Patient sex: M
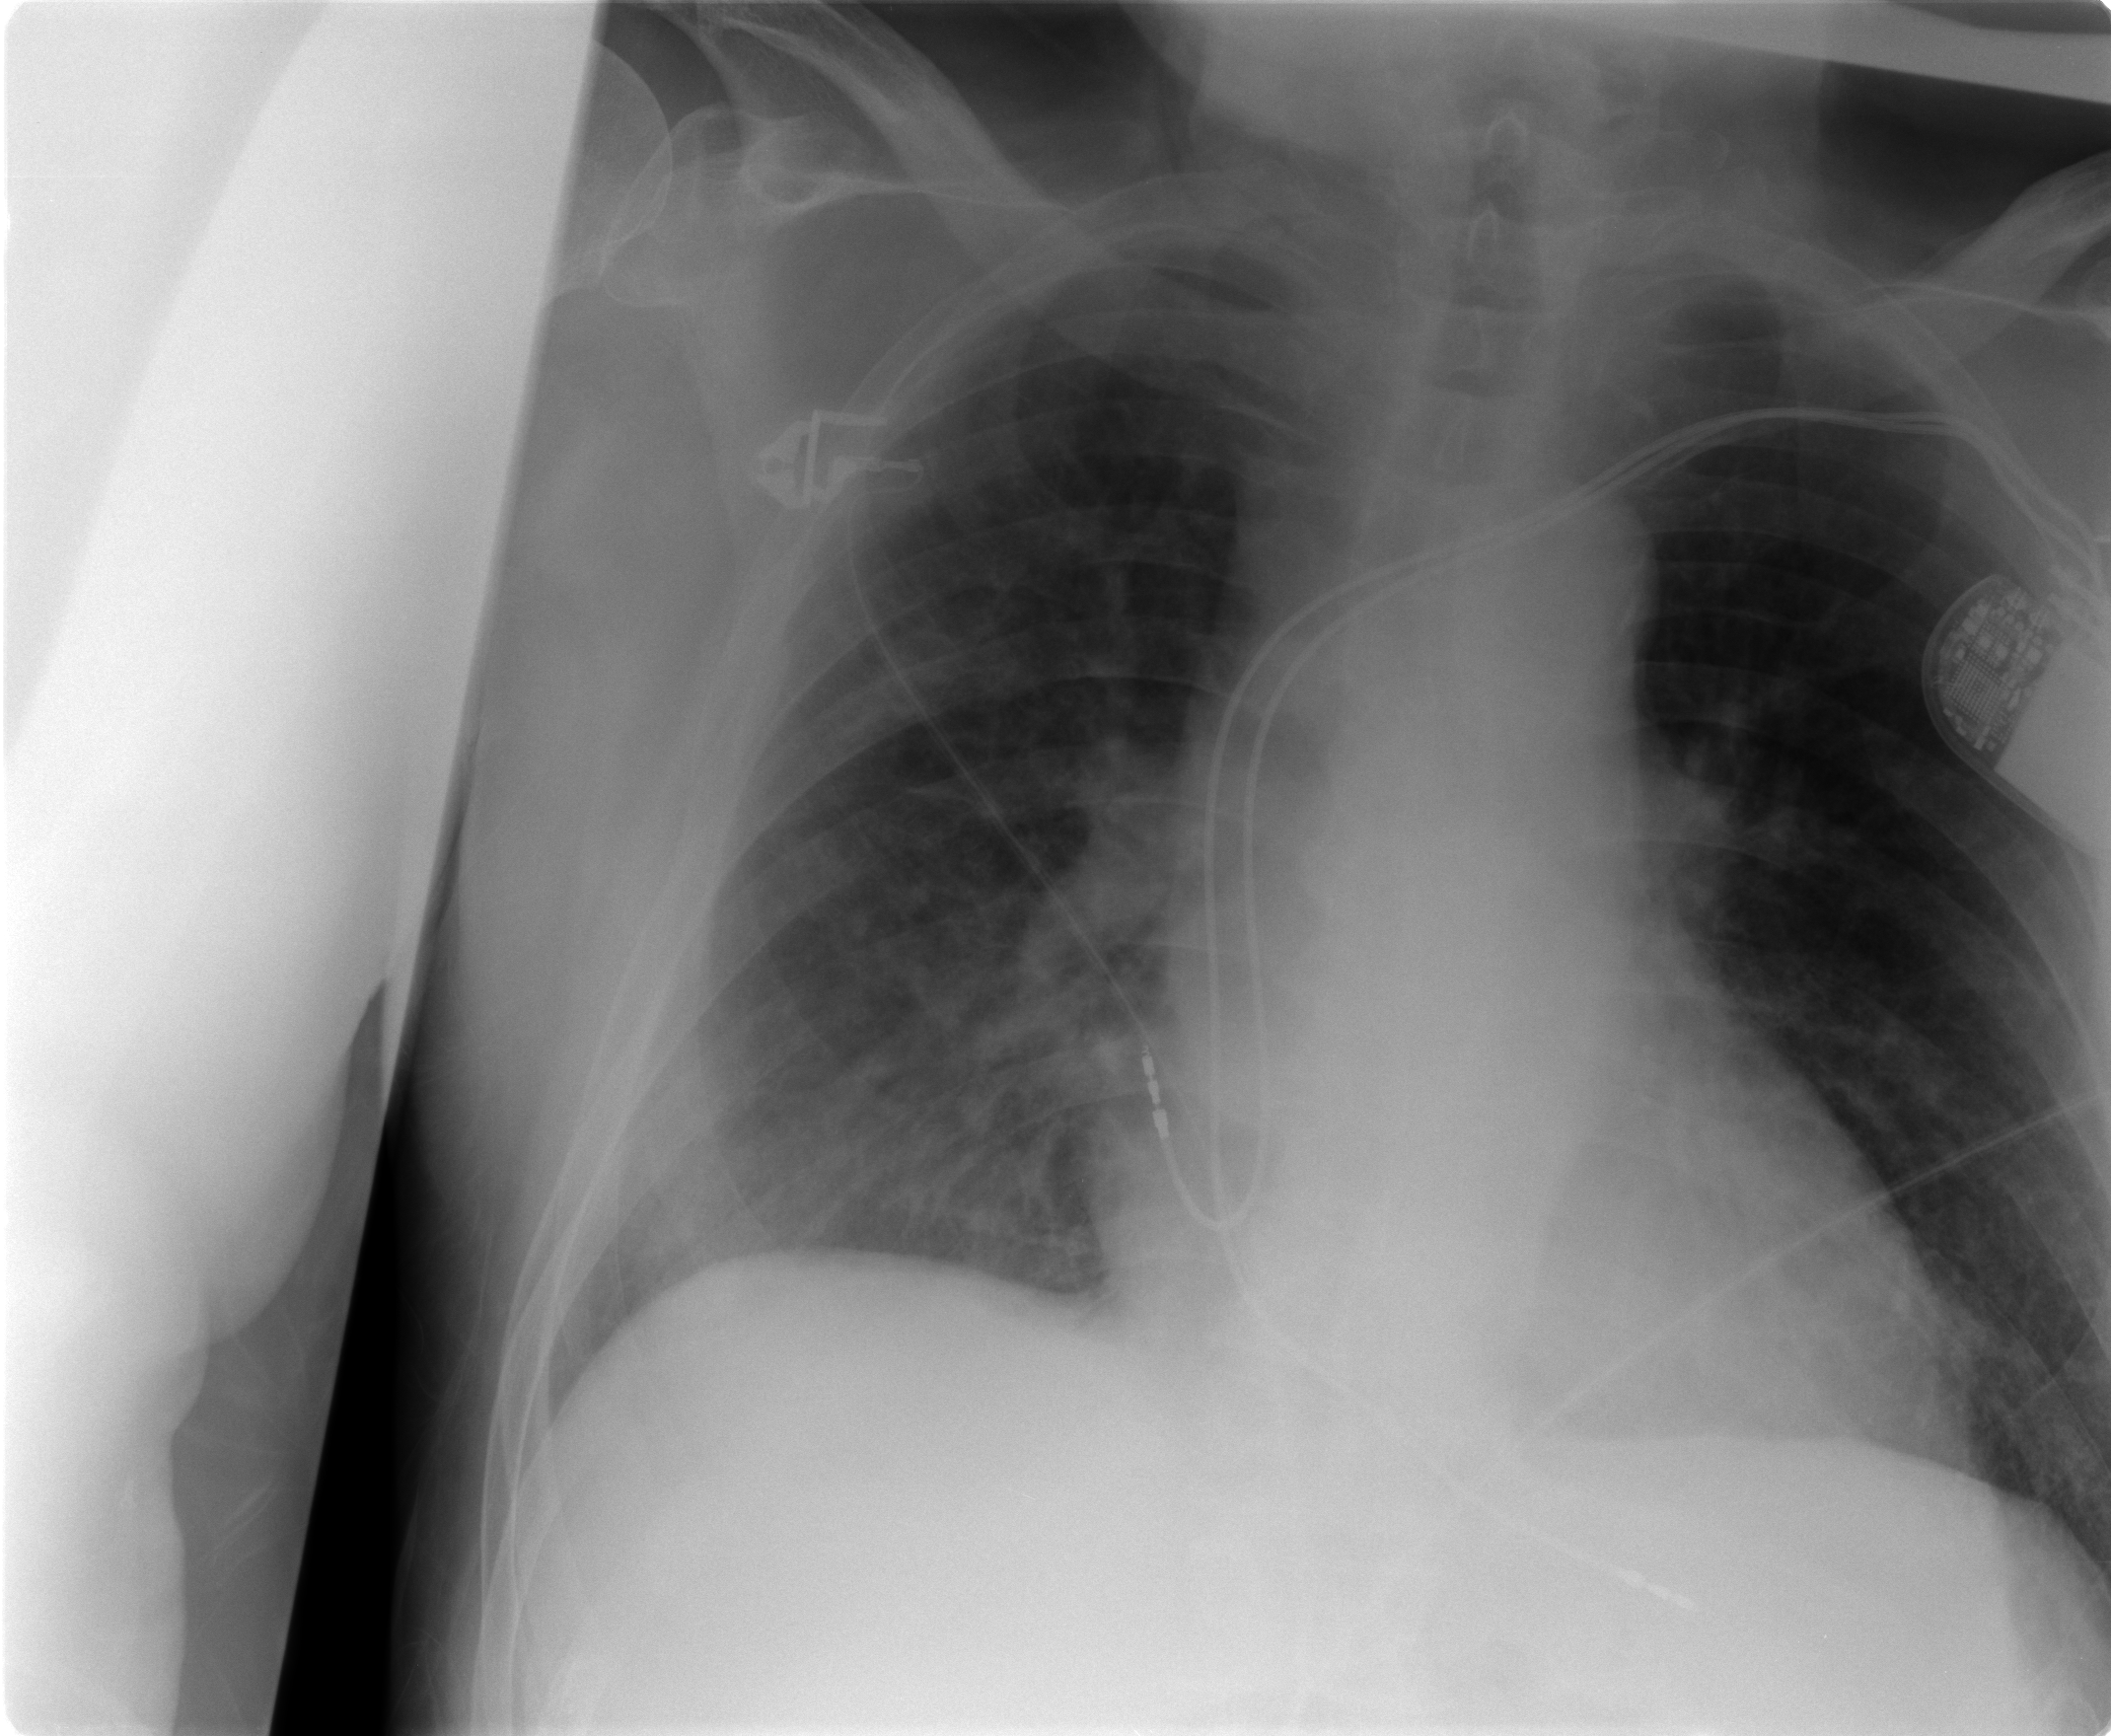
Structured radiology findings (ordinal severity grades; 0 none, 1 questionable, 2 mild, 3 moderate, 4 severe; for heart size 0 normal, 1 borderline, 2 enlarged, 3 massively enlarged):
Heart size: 0
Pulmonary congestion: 1
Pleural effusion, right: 0
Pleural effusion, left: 0
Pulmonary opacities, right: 2
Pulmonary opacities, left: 0
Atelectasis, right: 2
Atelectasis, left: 1